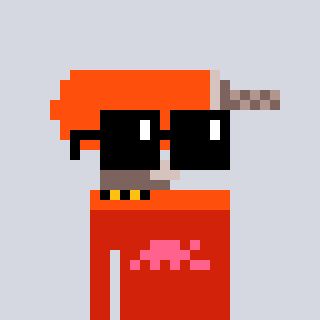
a pixel art character with square black sunglasses, a drill-shaped head and a red-colored body on a cool background